Question: I would like a menu with sub-menus.
- I would like to avoid accordions
- major categories don't need to be click-able
- it seems like that once I create an article and assign it somehow to the menu system, that the menu system should be able to automatically include the article title&link into the proper place within the menu.

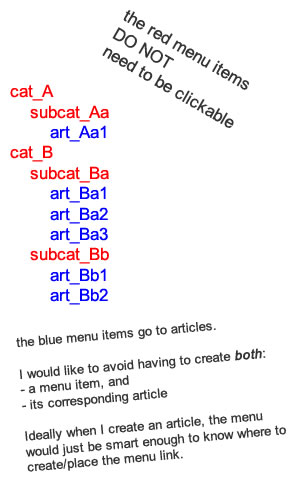
Answer: For the red menu items, go to "type" and choose "text separator". This will ensure that they are non clickable.
As for the blue menu items, create them like you would do for any other menu item, but select the "parent" according to whichever menu item you want them to appear under.
I think this is what you're looking for but if not, please explain in more detail as to what you require.
Regards